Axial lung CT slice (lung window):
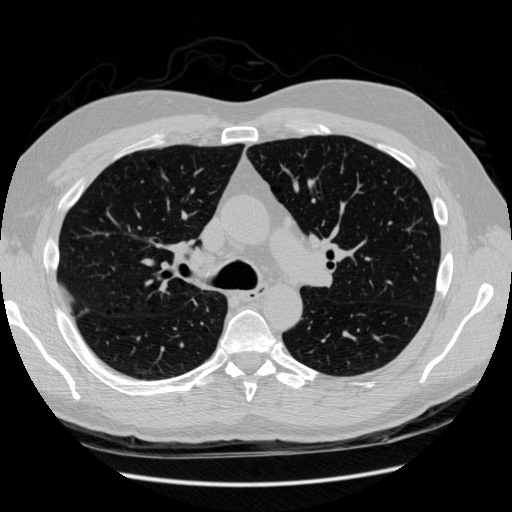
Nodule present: no